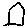
Label: house